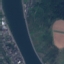
Label: River